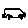
Label: car